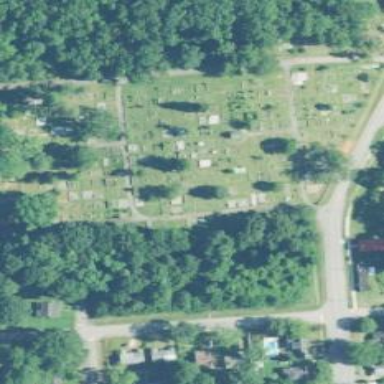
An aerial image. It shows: Cemetery.